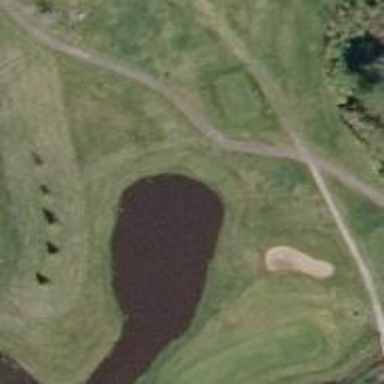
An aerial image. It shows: Path for both roads and golfers.